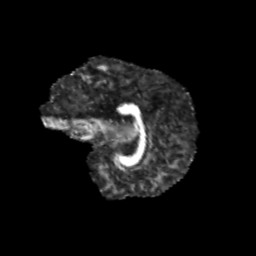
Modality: FA
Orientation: sagittal
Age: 12
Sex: female
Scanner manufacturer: siemens
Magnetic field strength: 3 T
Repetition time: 3.8 s
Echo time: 0.07 s